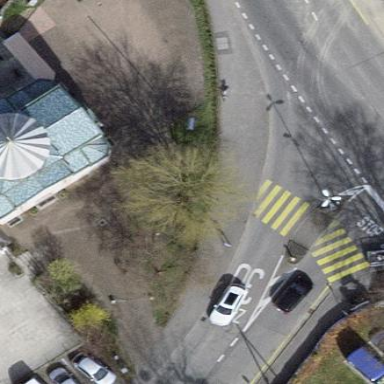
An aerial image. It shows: Pedestrian road.